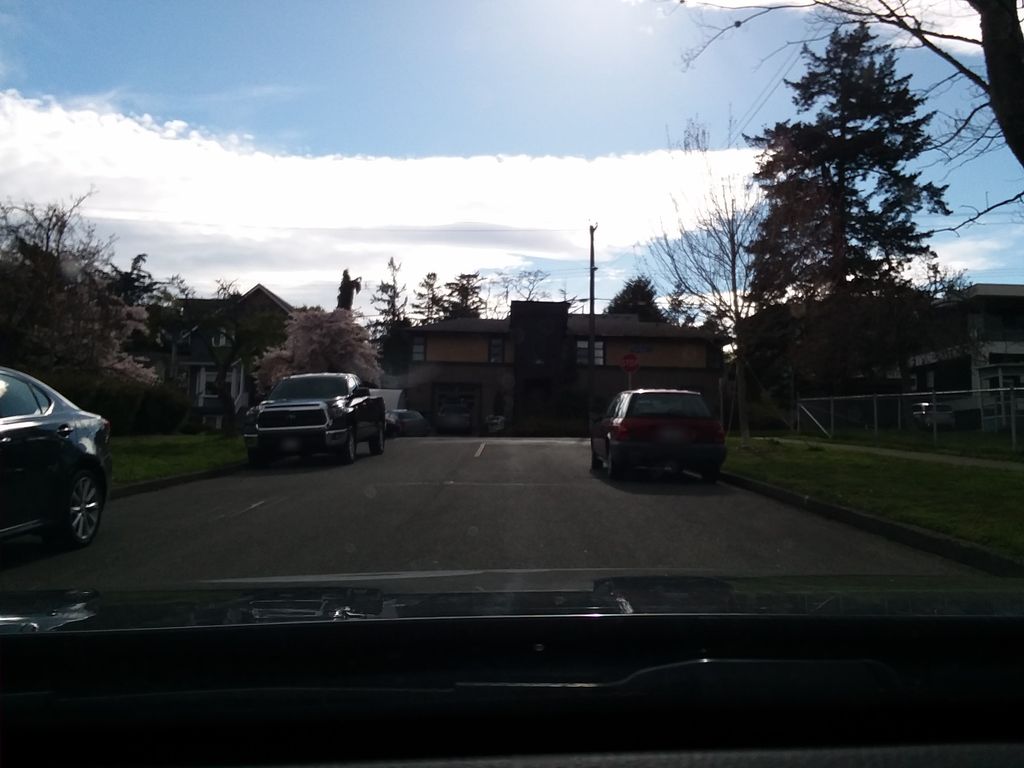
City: victoria